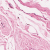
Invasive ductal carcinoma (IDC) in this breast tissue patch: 0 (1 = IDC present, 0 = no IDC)